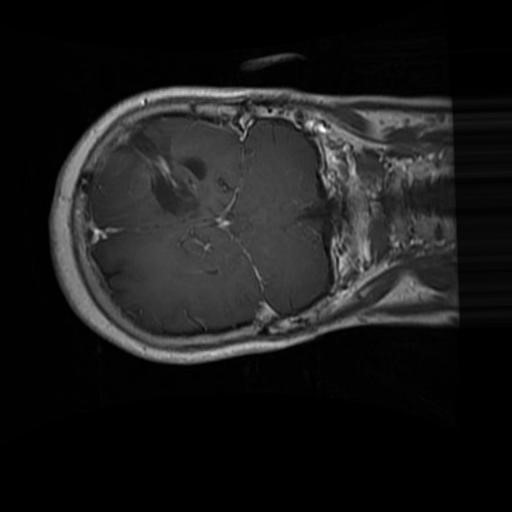
Label: brain_glioma